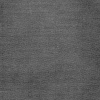
Atmospheric dust classification: dusty